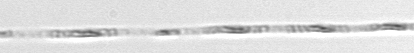
Label: Leptocylindrus